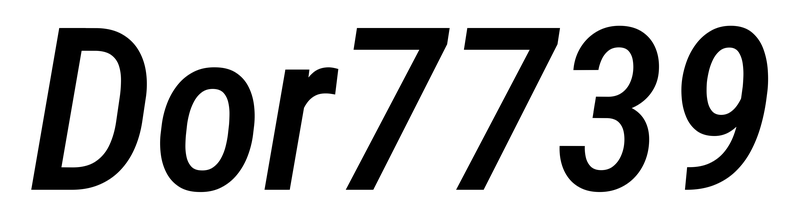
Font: Roboto-Italic_Condensed_Medium_Italic